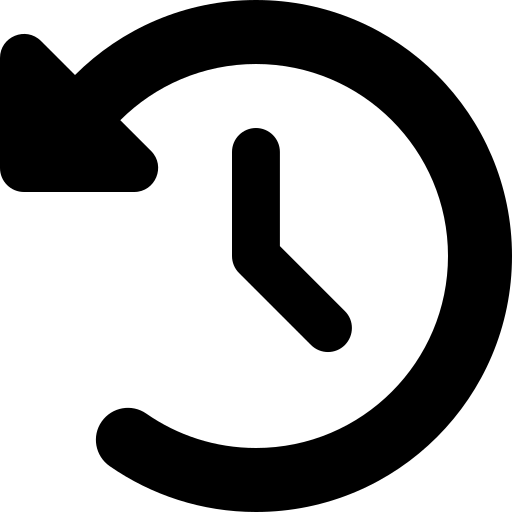
Tags: icon, FontAwesome, fa-icon, solid, clock, rotate, left